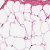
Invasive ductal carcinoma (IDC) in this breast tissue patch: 0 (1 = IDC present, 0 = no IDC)